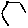
Label: hexagon